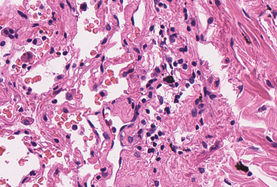
Tumor epithelial tissue: no
Tumor-associated stroma tissue: no
Normal tissue: yes